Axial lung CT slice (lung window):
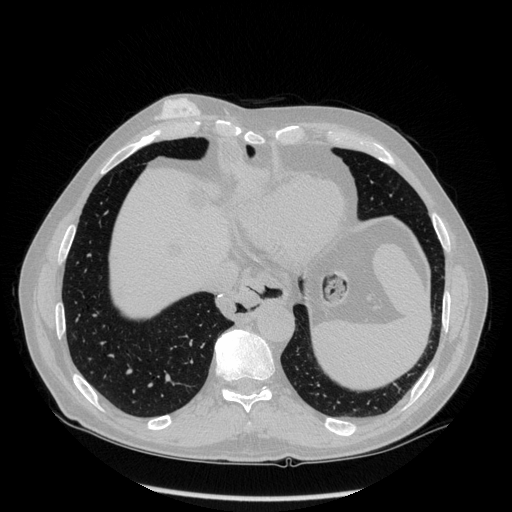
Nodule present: no